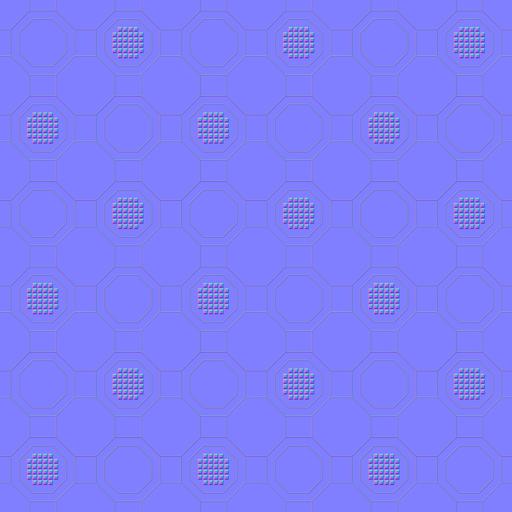
metal plates panels scifi